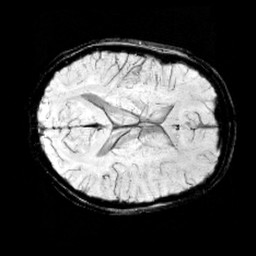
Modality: minIP
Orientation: axial
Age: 13
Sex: male
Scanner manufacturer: siemens
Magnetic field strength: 3 T
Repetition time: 0.027 s
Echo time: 0.02 s